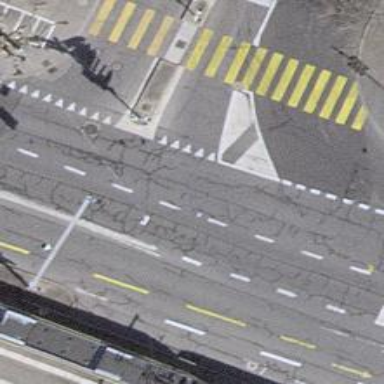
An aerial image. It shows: Road with traffic signals.